Aerial crown-view tile of a tropical tree (Barro Colorado Island, Panama), acquired 20241014:
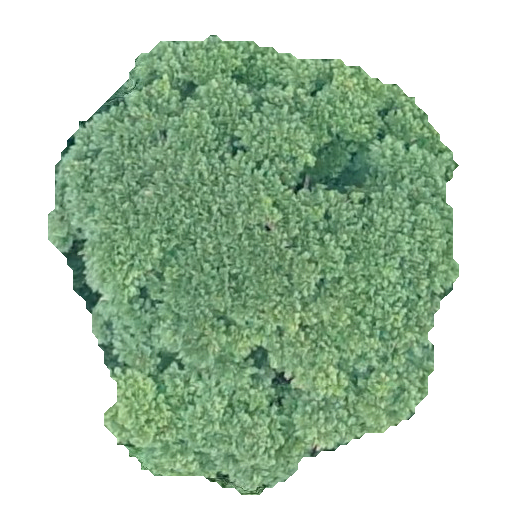
Species: Jacaranda copaia
GBIF accepted scientific name: Jacaranda copaia
Crown area: 215.675 m²